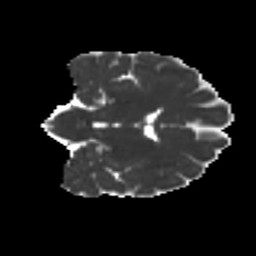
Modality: MD
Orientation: coronal
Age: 22
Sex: female
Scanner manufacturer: ge
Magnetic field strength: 3 T
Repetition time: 7.8 s
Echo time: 0.0606 s